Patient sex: M
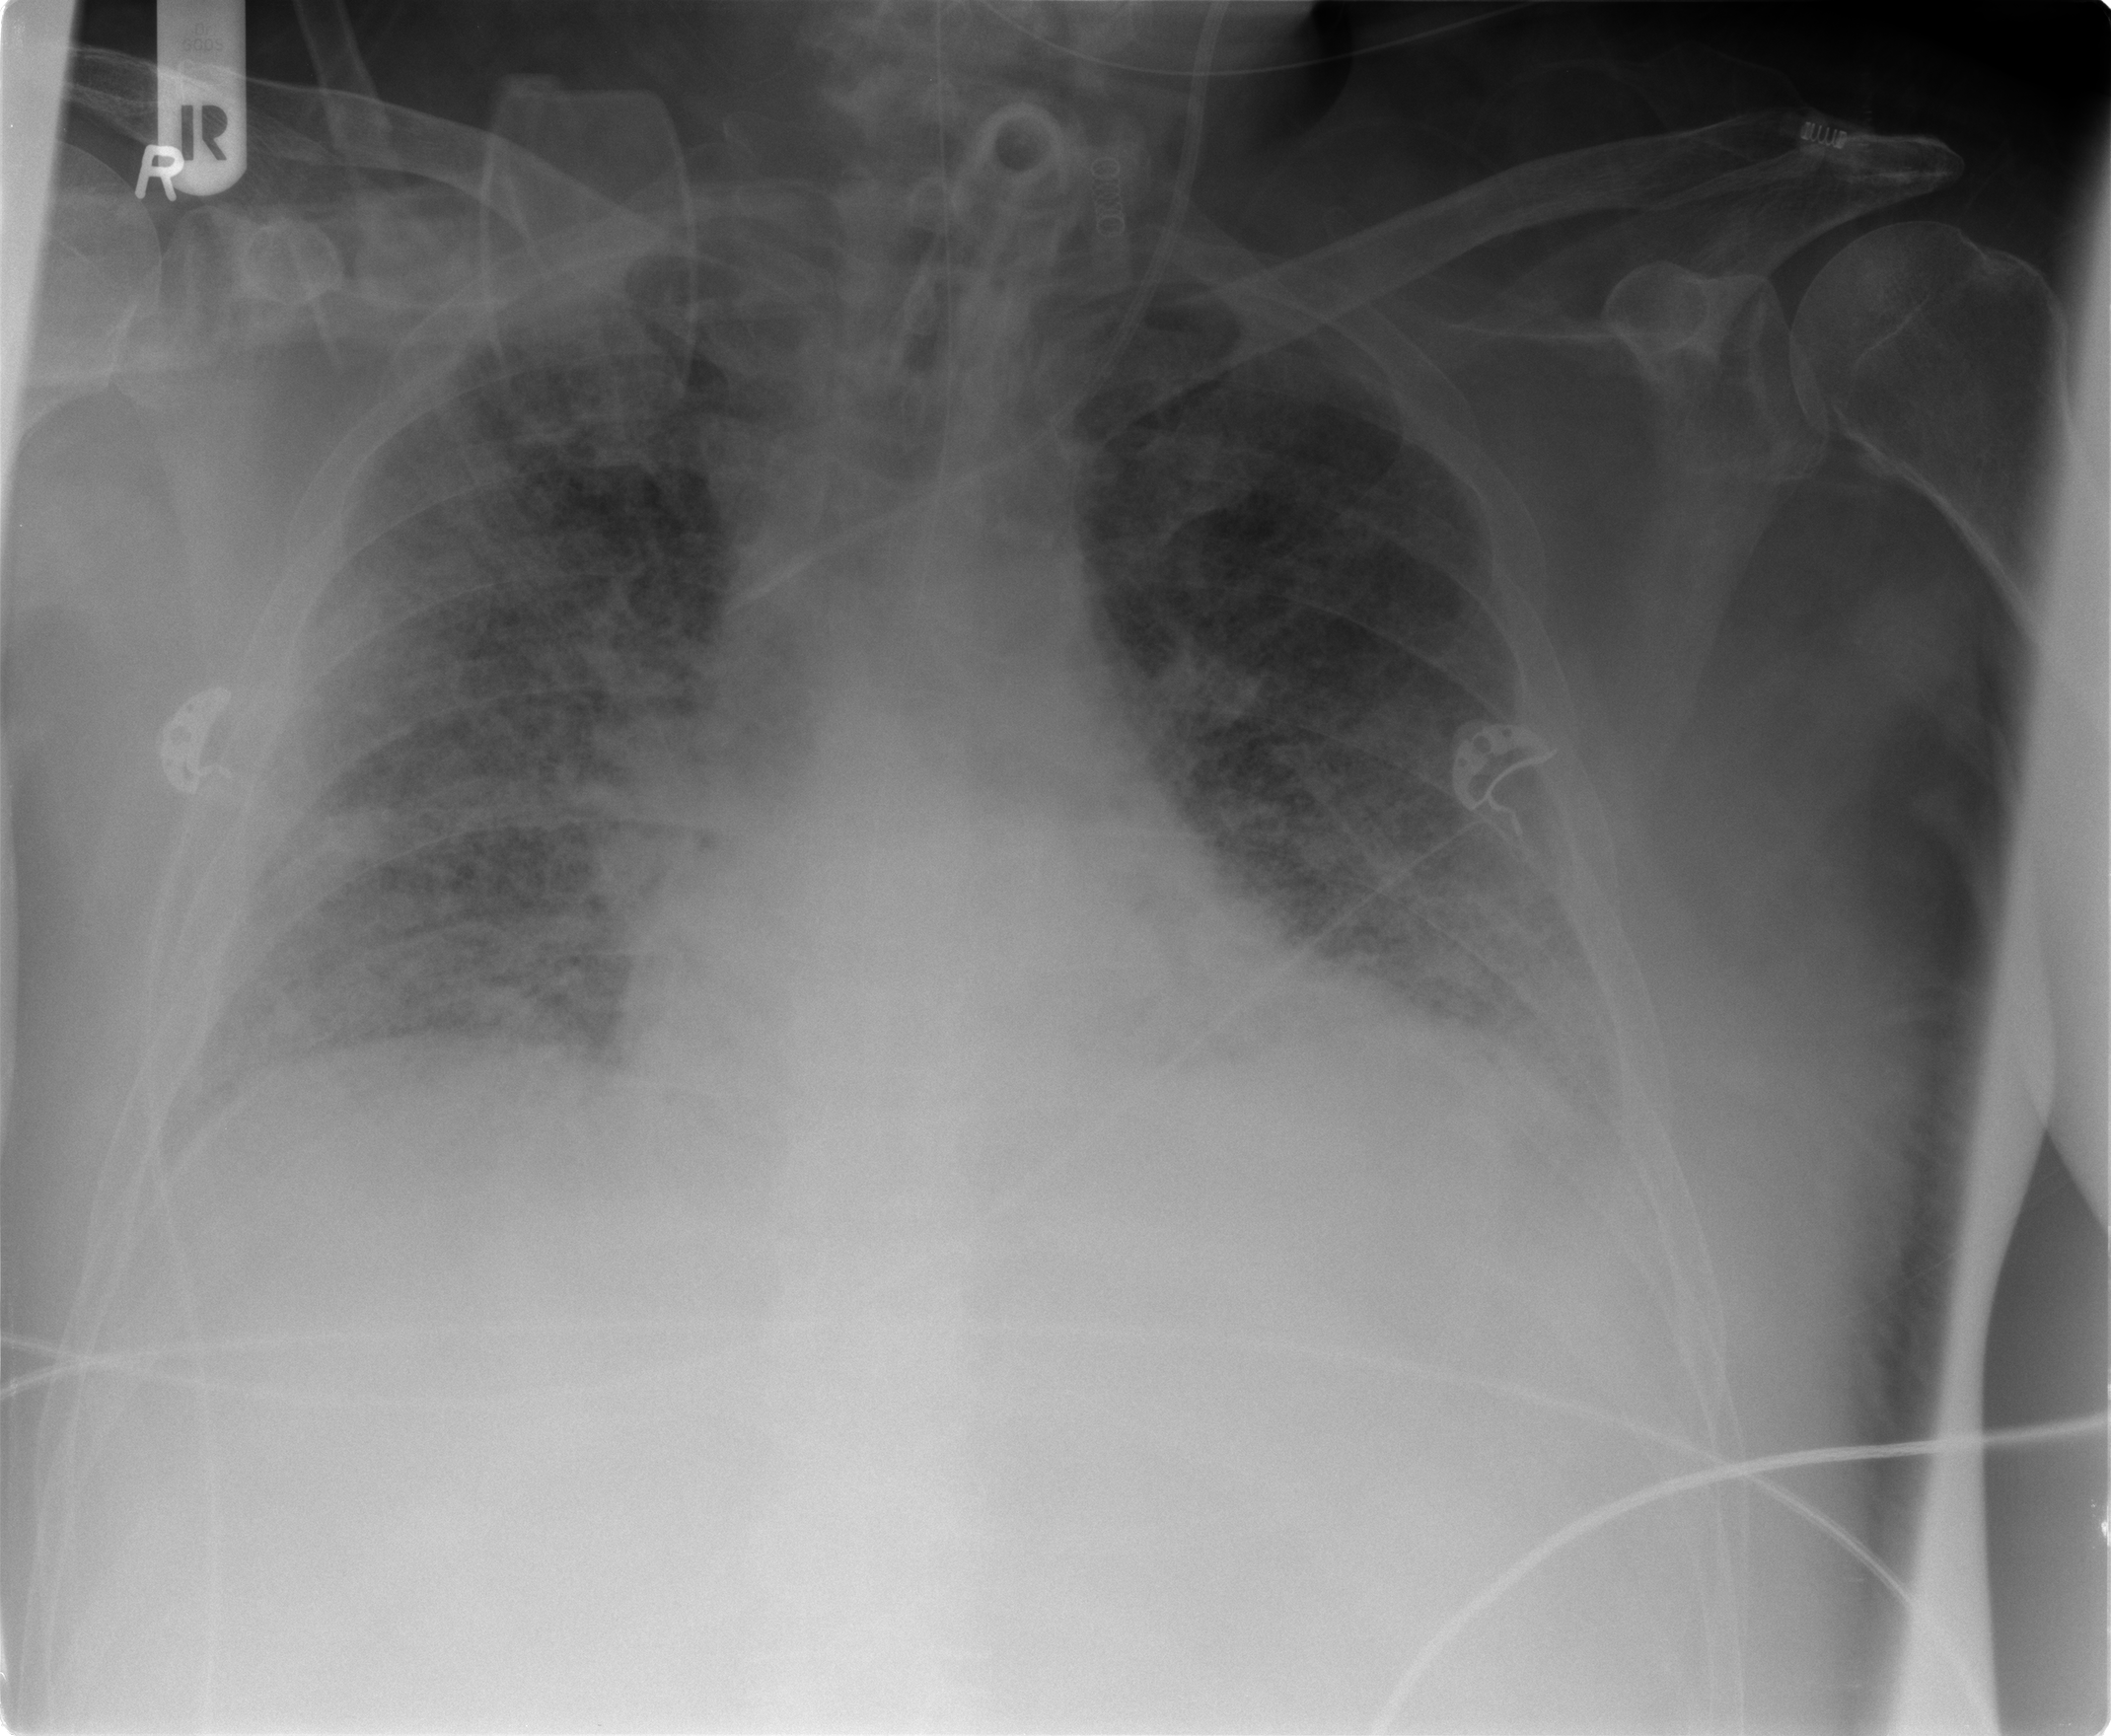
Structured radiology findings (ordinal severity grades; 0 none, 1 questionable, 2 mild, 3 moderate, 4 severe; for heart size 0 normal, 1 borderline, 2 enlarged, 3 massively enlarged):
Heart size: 1
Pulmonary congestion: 2
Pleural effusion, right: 2
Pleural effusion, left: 2
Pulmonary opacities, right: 3
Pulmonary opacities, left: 3
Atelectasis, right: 2
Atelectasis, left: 2